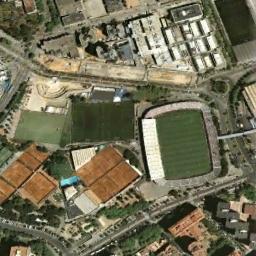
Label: stadium